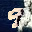
Label: 9